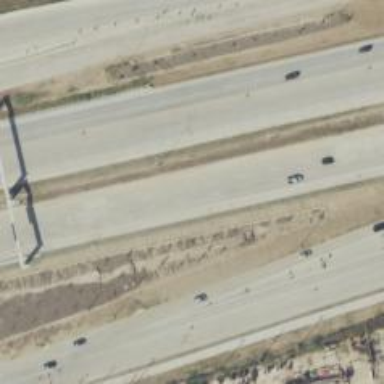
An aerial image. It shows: Motorway.